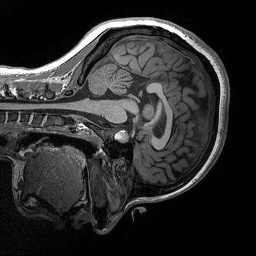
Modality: T1w
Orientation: sagittal
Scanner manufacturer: siemens
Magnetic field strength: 3 T
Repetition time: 2.3 s
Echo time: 0.00298 s